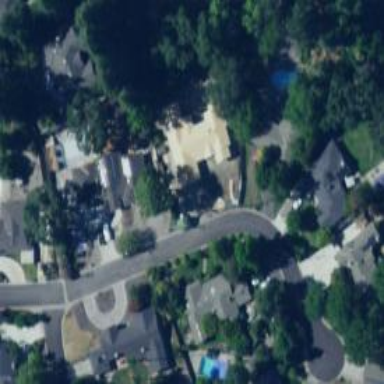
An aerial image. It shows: Residential road.